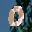
Label: 0